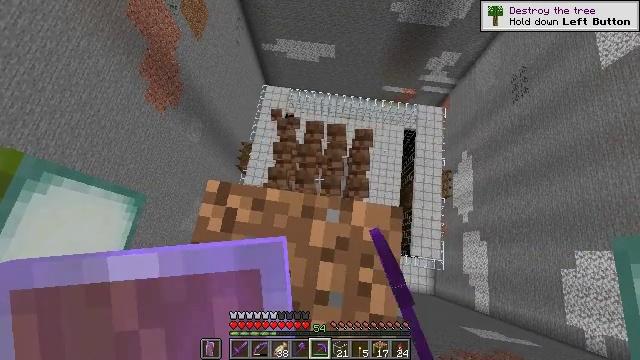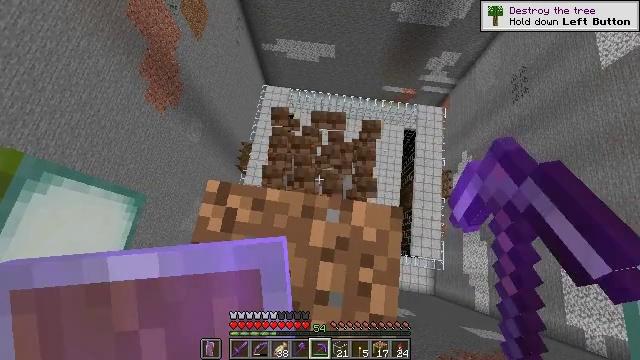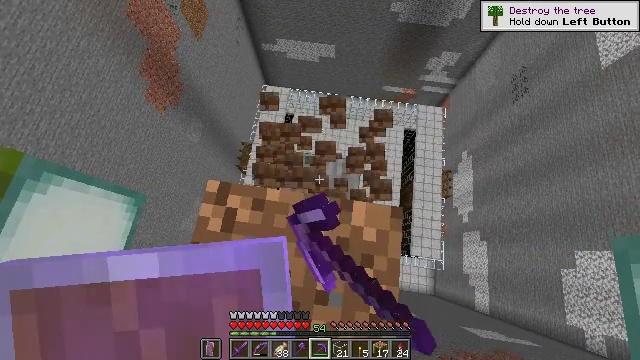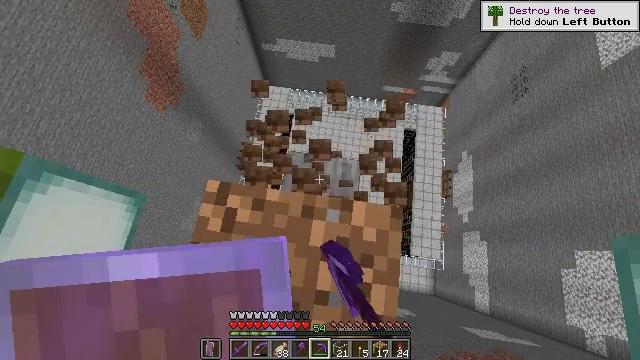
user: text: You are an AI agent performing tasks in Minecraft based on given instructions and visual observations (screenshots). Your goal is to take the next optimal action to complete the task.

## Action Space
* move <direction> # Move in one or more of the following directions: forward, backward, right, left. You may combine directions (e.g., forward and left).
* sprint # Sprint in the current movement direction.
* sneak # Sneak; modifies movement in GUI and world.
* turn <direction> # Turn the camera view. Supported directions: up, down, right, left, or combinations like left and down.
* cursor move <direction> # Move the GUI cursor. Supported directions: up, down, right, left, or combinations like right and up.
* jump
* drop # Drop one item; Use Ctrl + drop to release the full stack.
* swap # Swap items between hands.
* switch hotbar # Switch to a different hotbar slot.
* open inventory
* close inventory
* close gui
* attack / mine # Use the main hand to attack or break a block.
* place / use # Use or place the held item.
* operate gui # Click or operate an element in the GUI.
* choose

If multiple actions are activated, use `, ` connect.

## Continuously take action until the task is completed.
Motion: motion action
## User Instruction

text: Get dirt block.
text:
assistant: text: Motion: sneak, attack / mine
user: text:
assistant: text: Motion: sneak, attack / mine
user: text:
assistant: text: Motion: sneak, attack / mine
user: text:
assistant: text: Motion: sneak, attack / mine